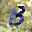
Label: 8